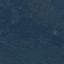
Land use / land cover class: Forest